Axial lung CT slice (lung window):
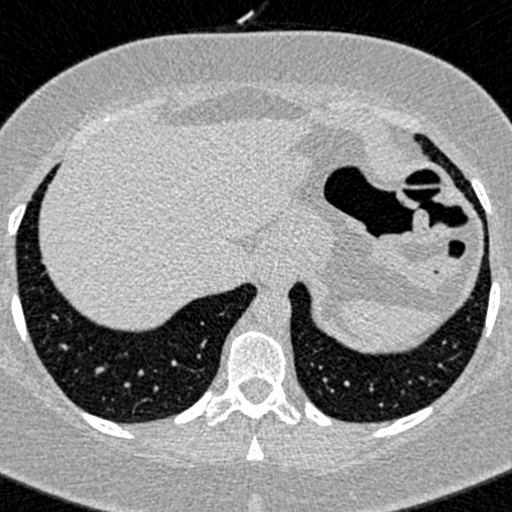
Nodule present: no